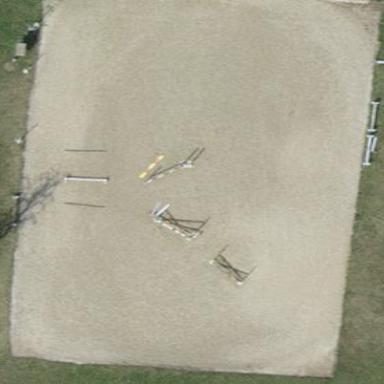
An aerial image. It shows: Equestrian pitch used for leisure and sports activities.